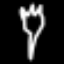
Label: fork